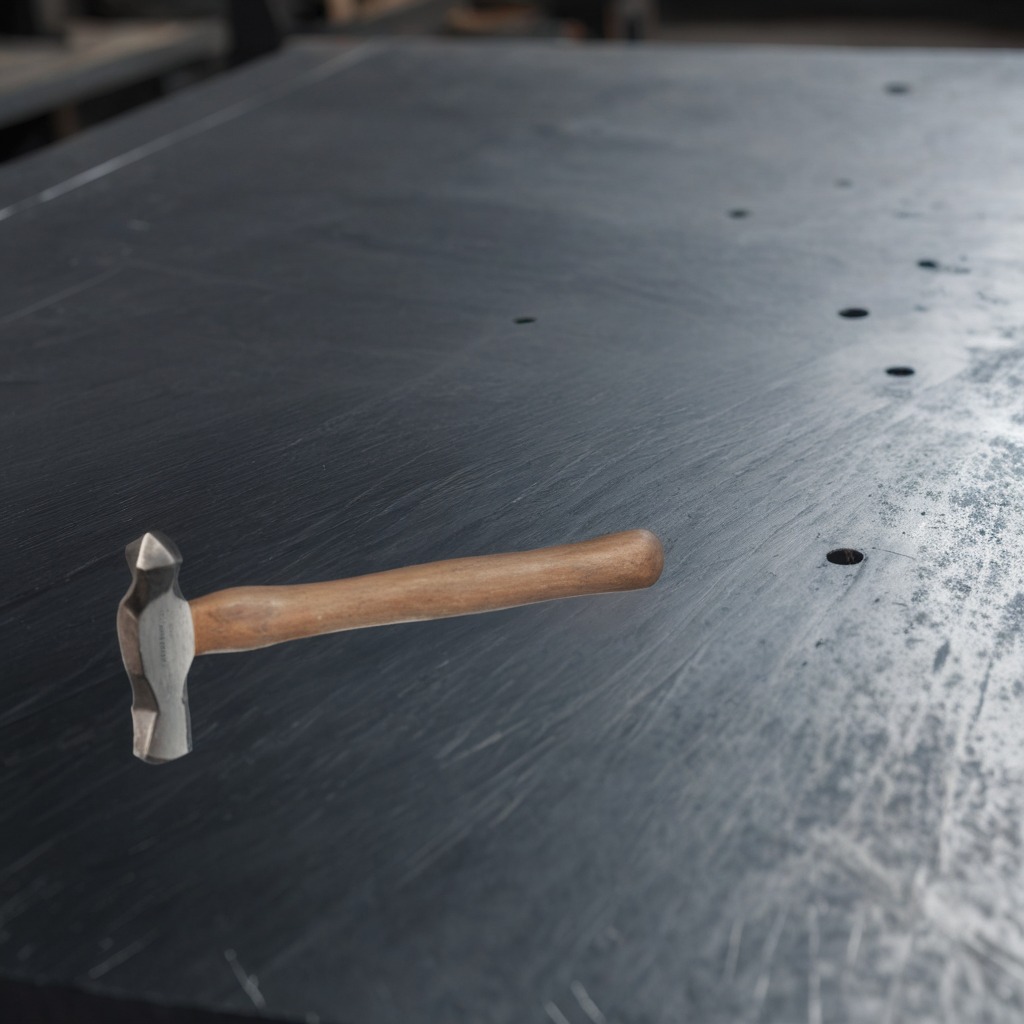
A hammer is lying on a cold steel table in a mining workshop.